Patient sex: M
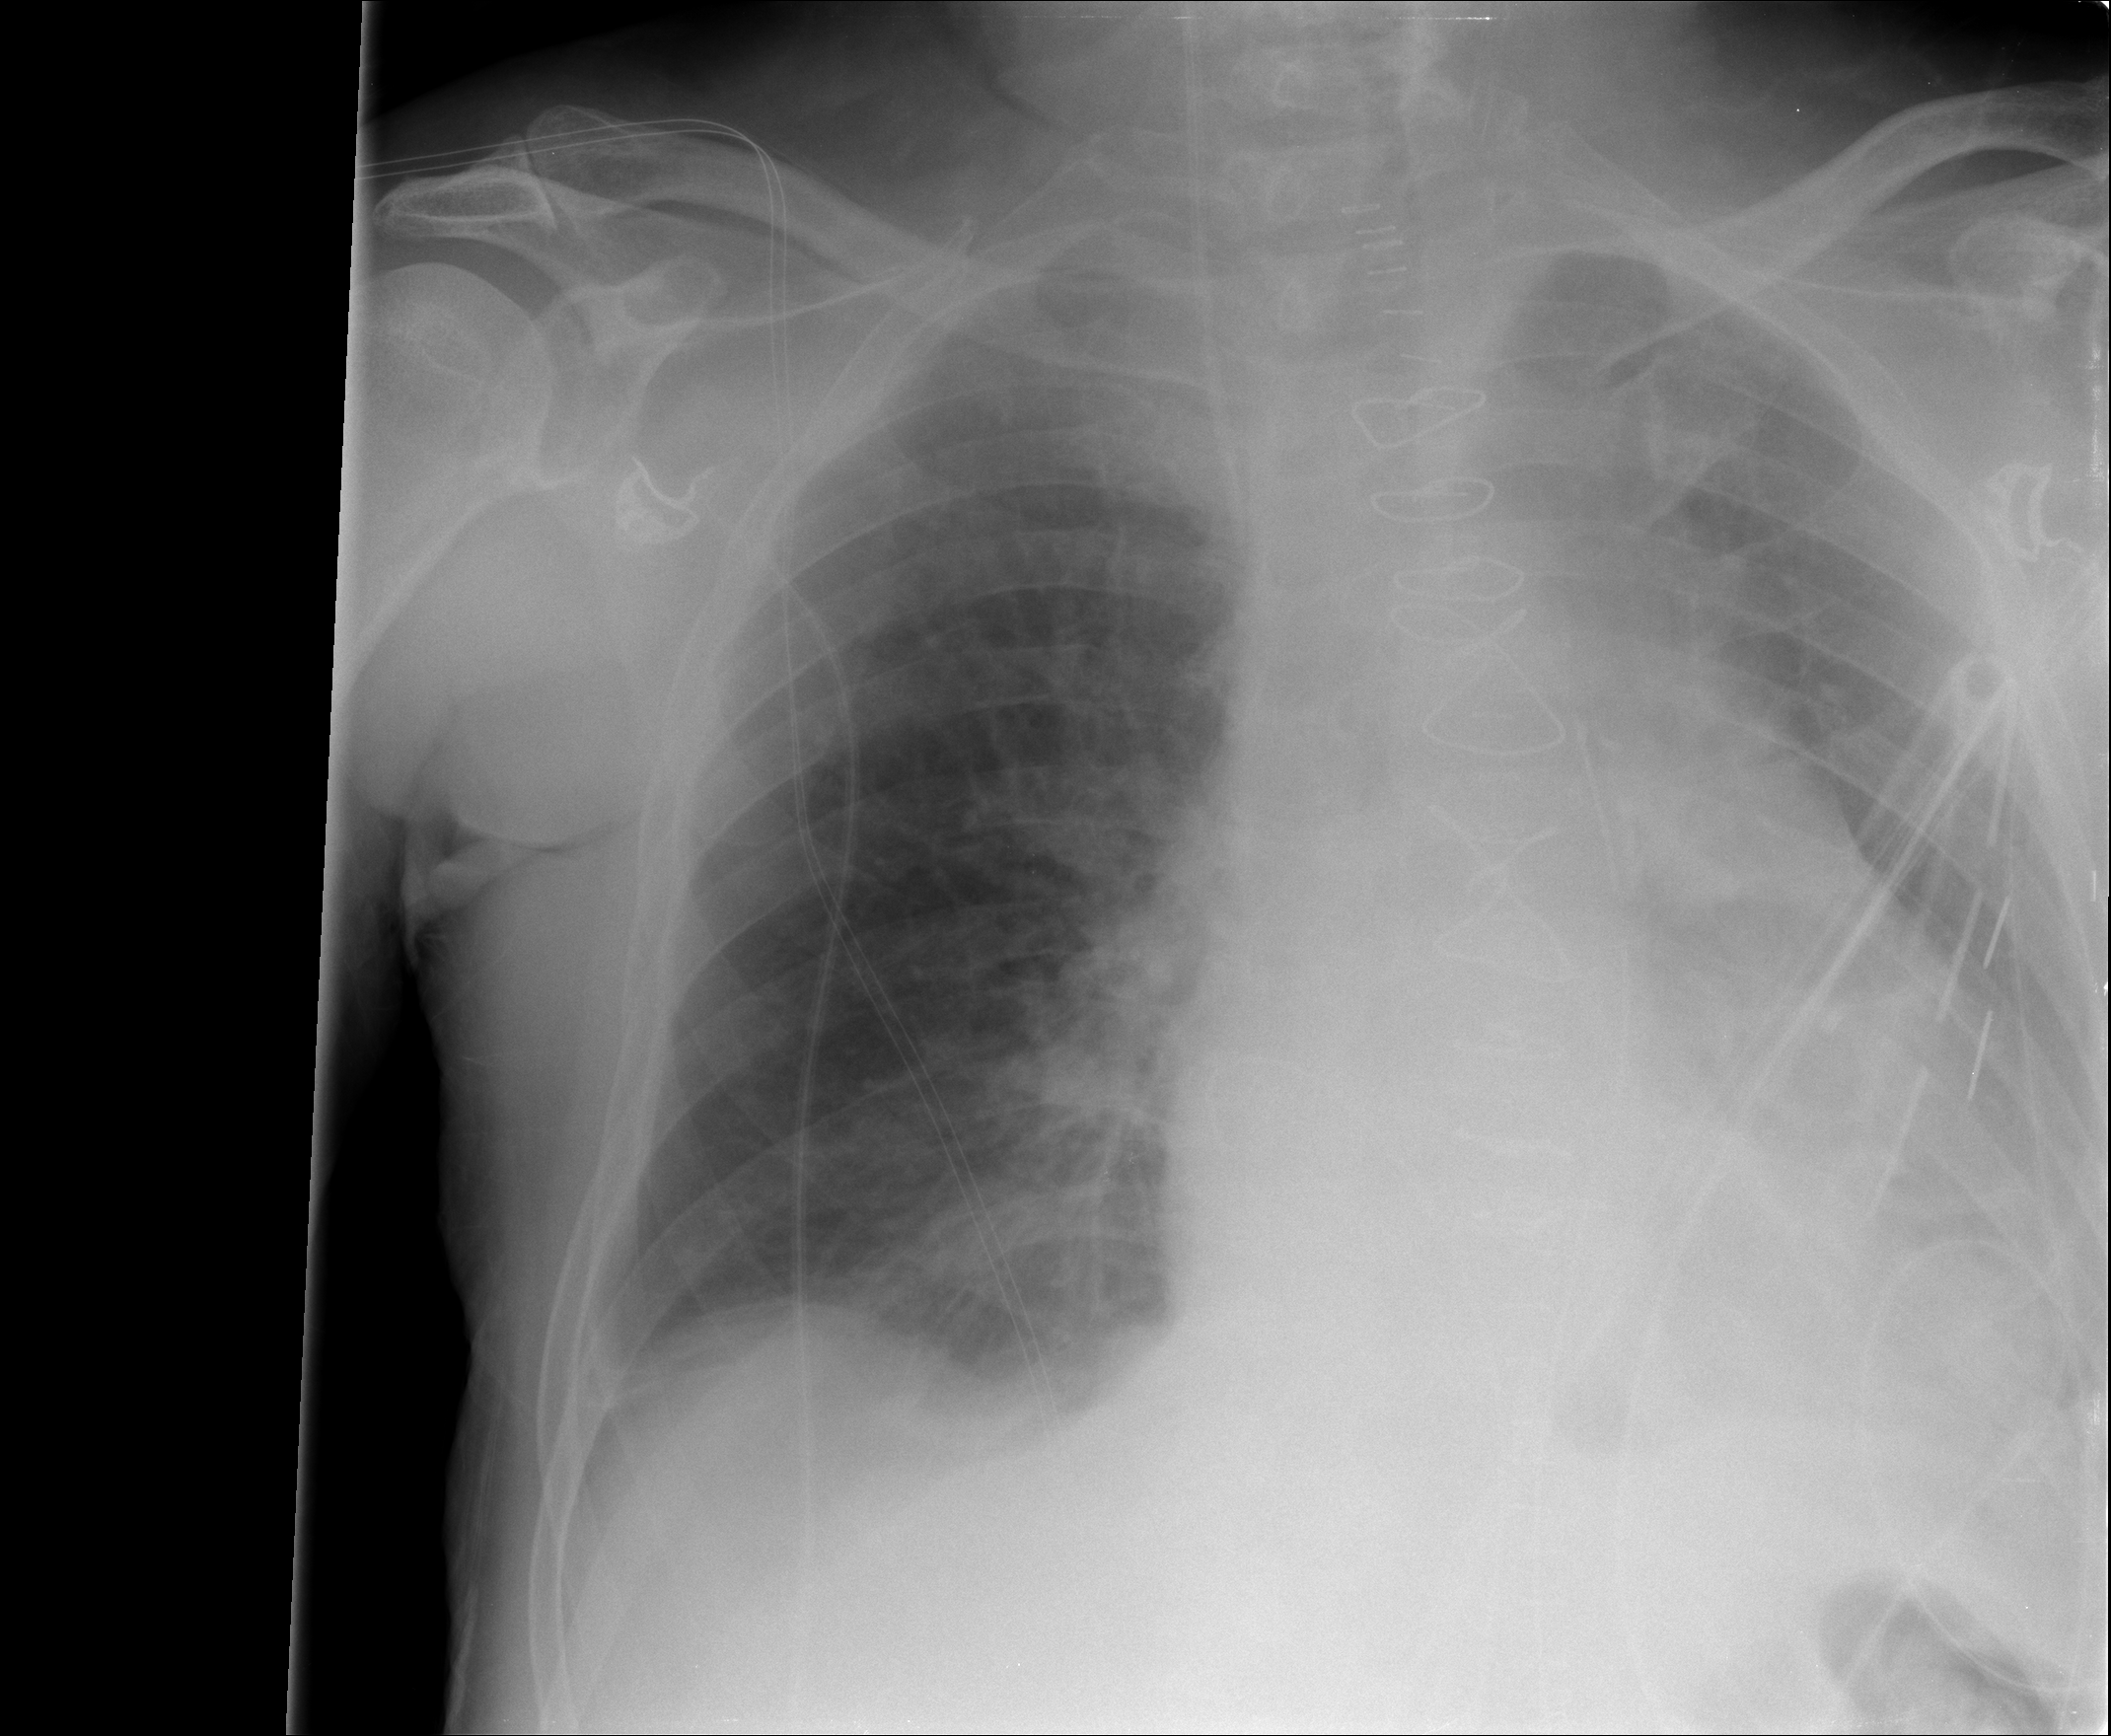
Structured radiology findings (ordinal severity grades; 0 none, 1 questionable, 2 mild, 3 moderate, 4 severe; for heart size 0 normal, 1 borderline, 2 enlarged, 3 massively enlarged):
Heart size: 0
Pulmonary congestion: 0
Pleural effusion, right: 0
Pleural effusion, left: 2
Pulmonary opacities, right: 0
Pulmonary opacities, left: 0
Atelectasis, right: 0
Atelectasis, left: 2